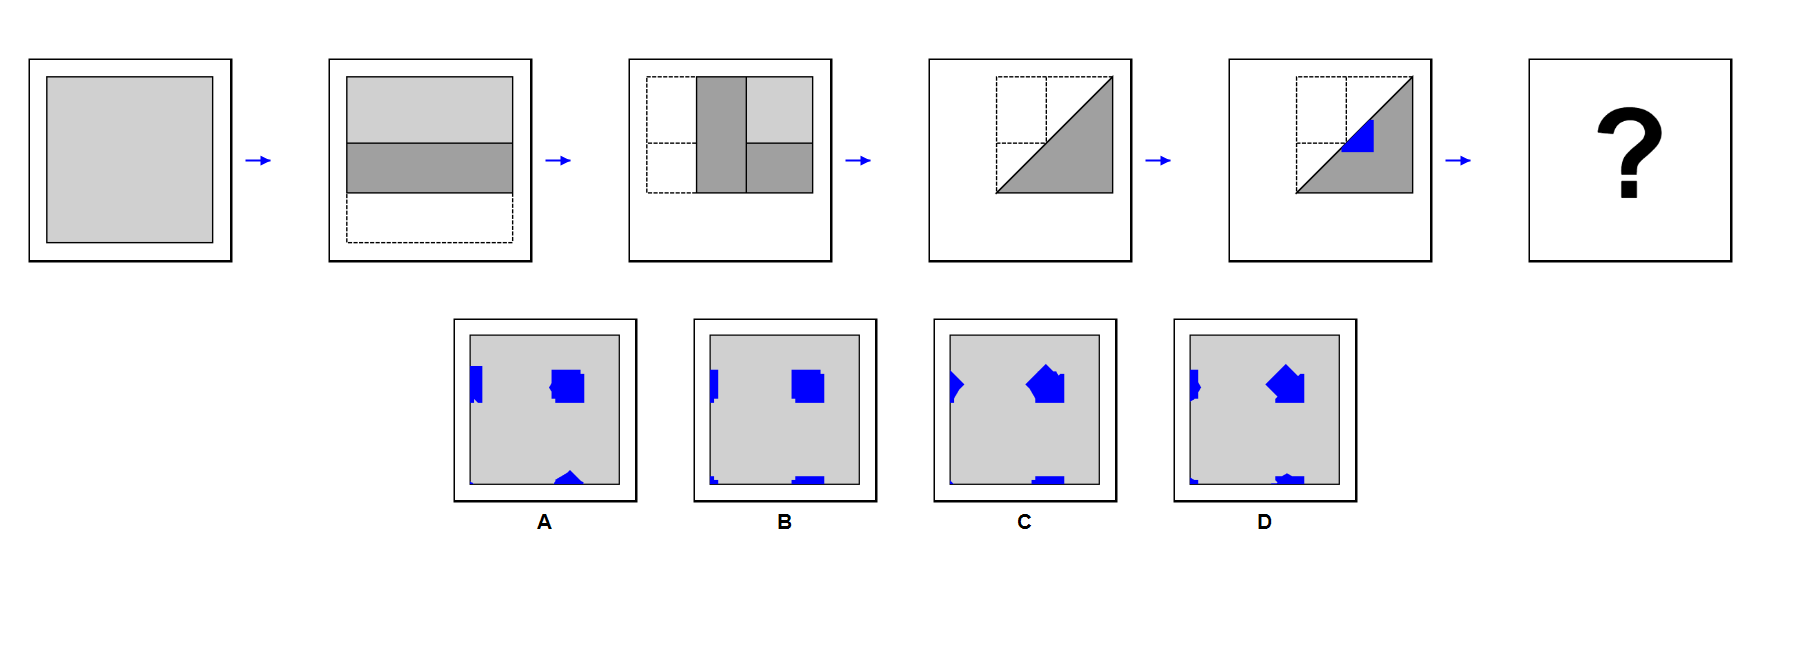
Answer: B